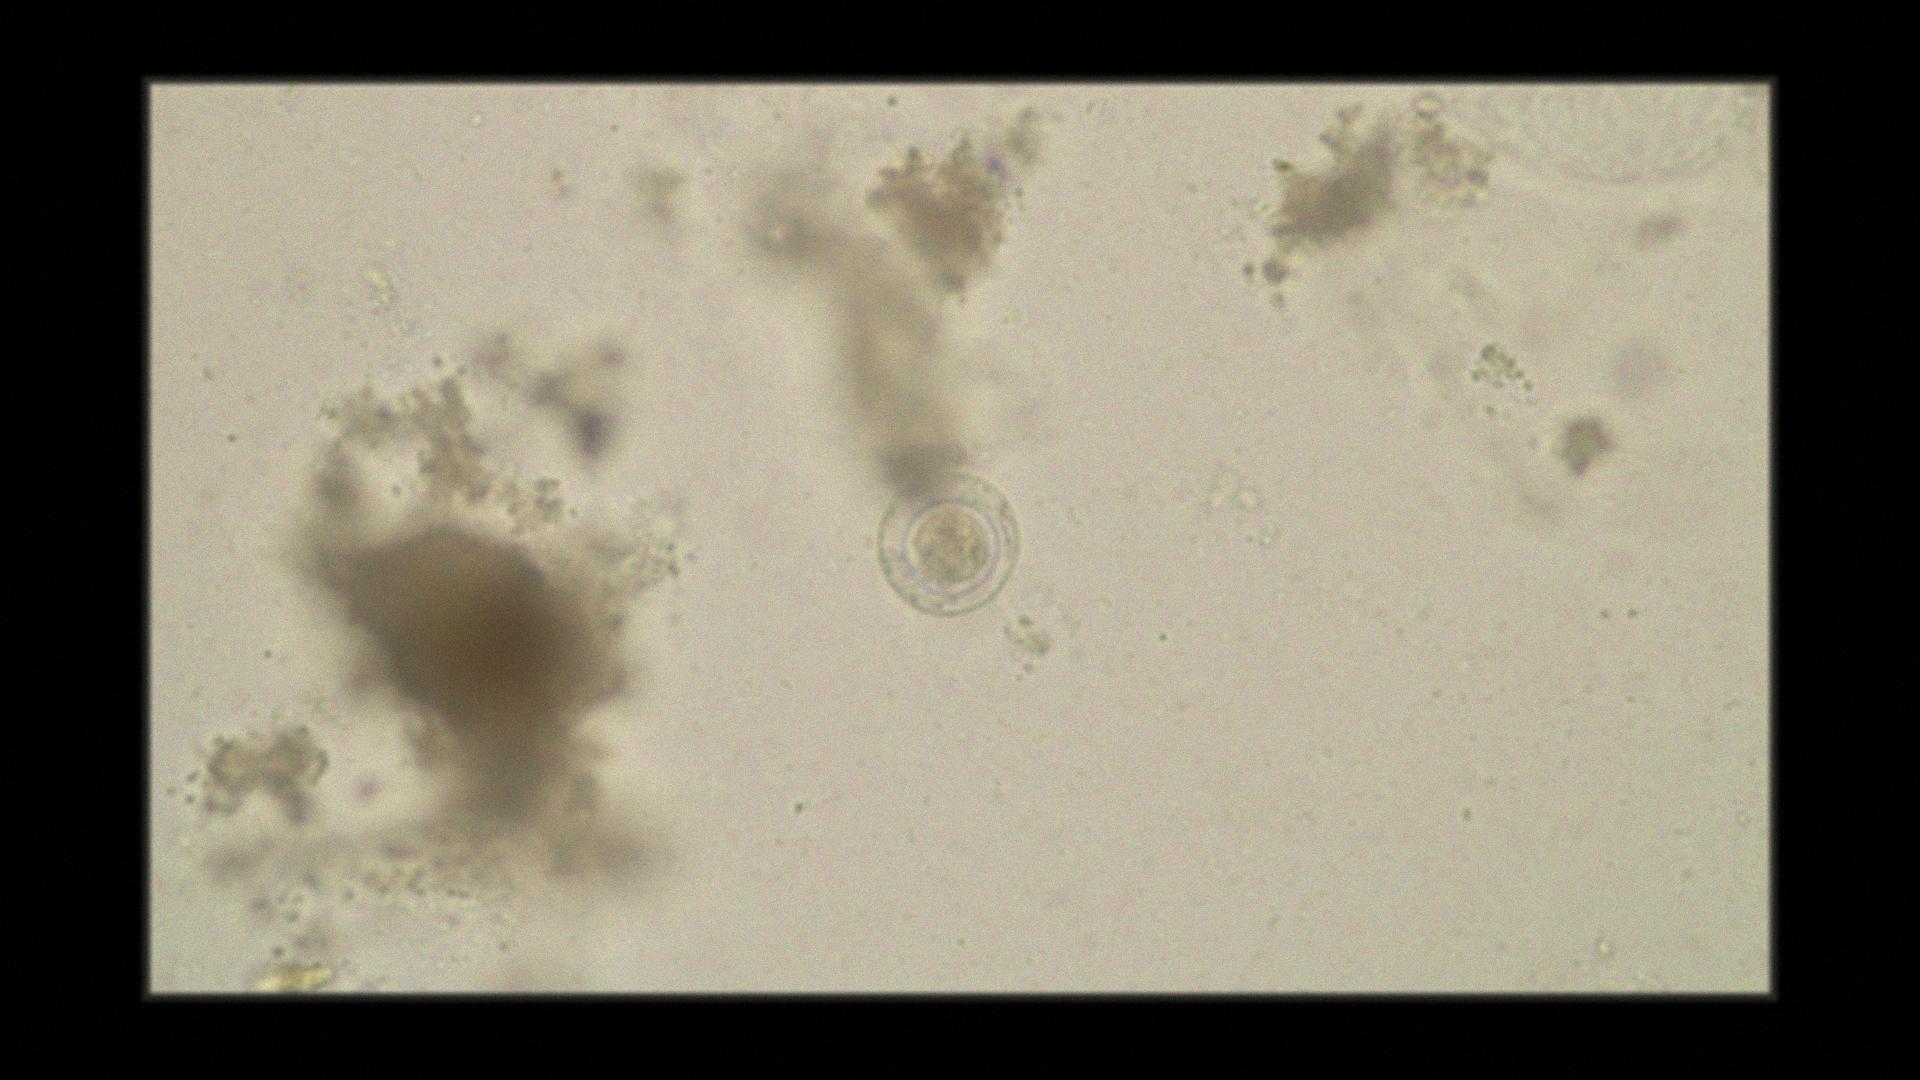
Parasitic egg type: Hymenolepis nana